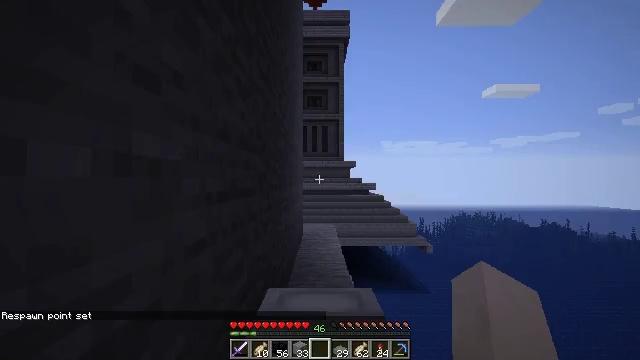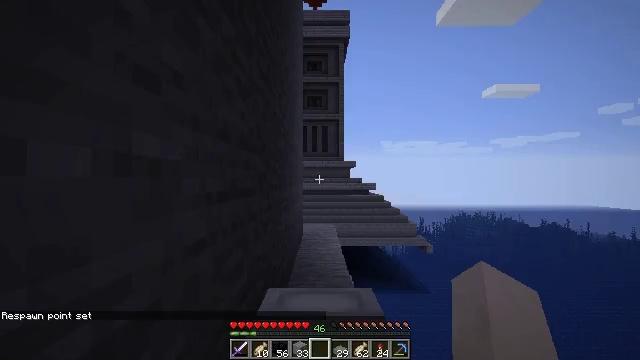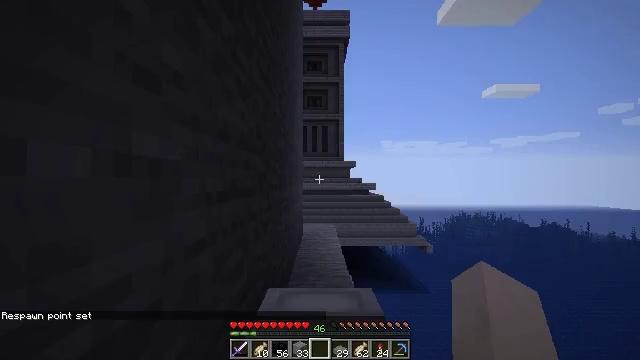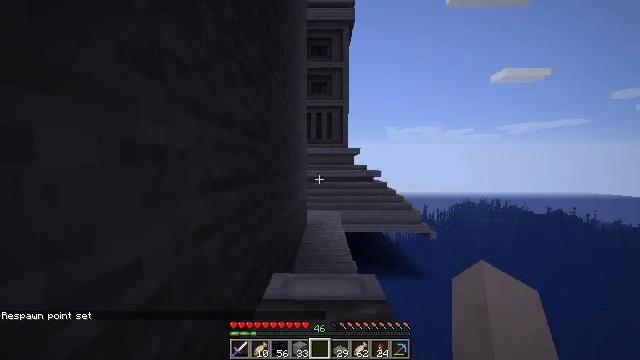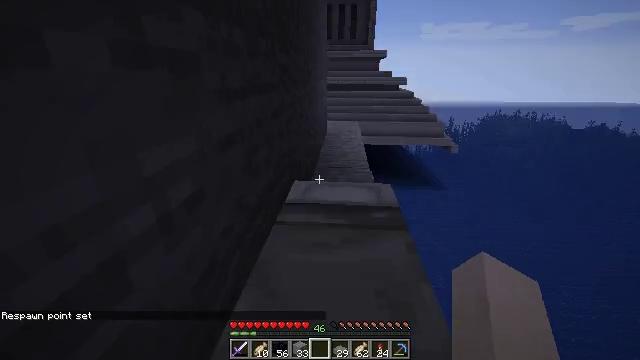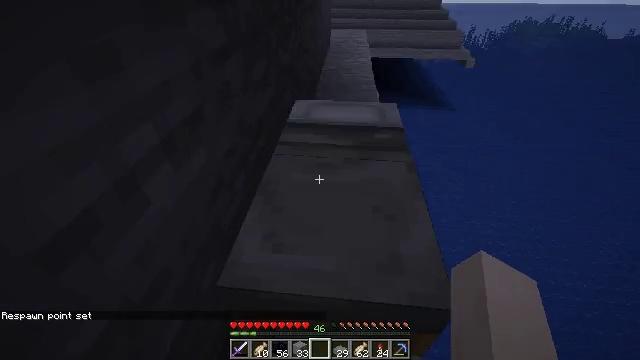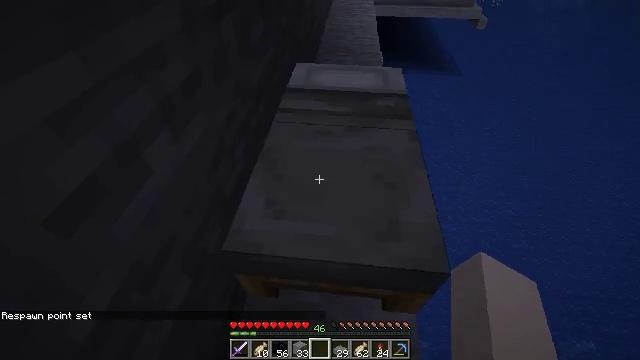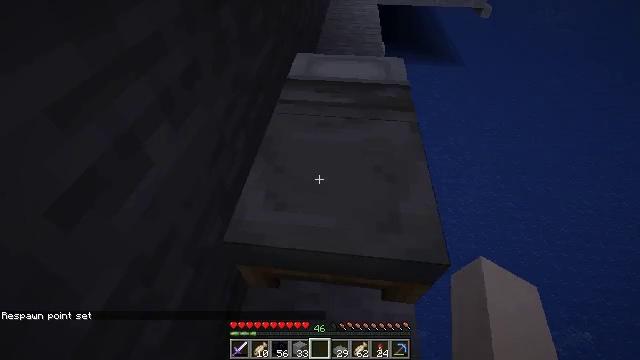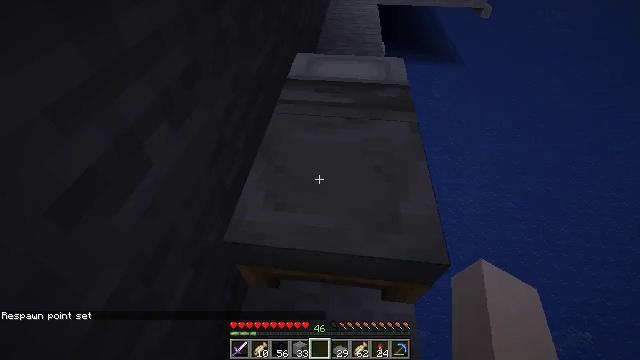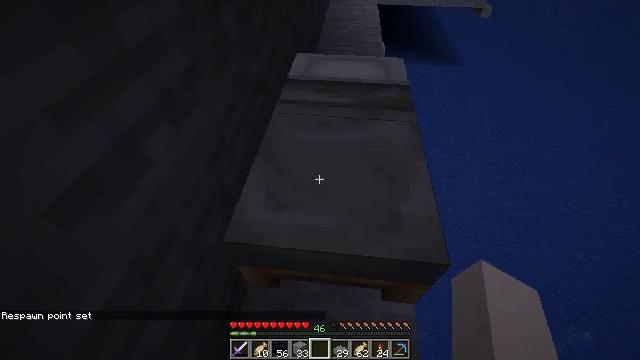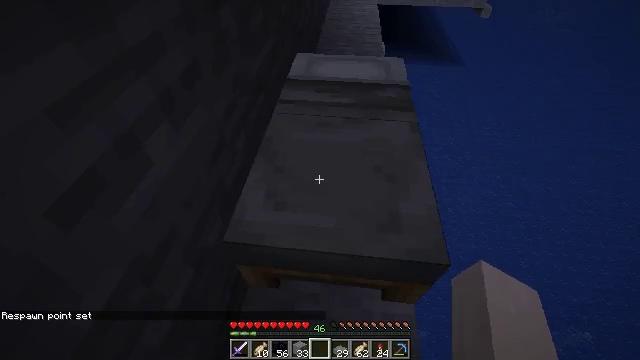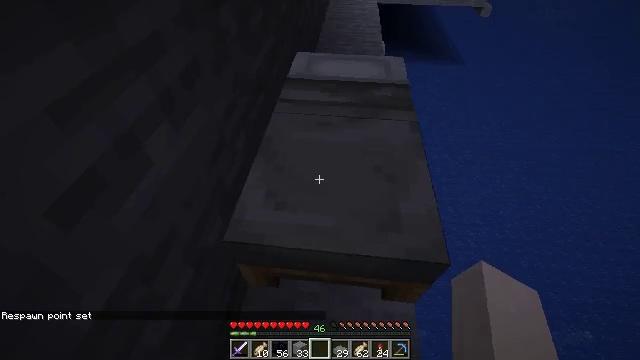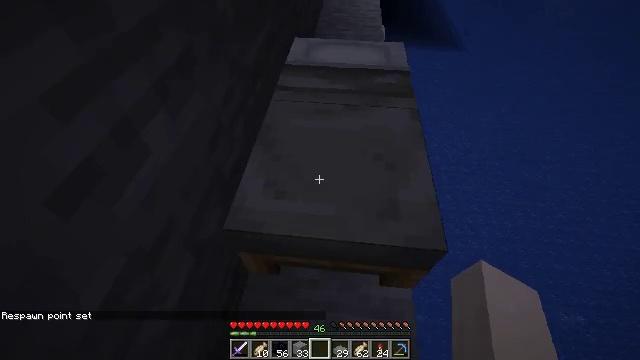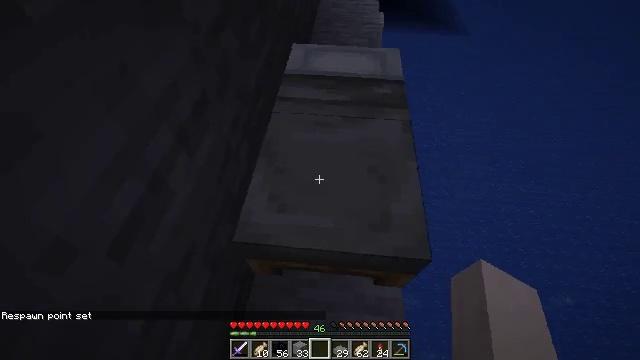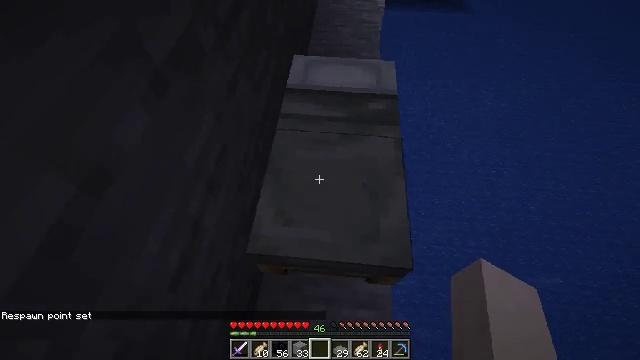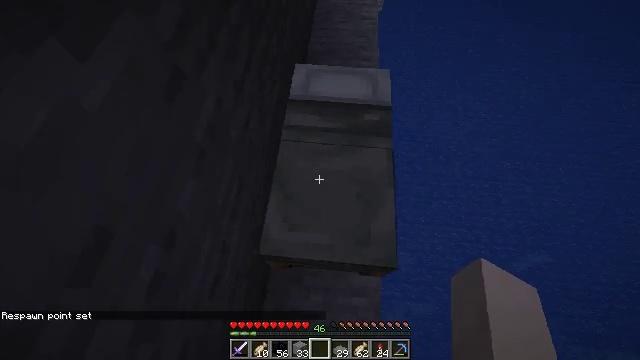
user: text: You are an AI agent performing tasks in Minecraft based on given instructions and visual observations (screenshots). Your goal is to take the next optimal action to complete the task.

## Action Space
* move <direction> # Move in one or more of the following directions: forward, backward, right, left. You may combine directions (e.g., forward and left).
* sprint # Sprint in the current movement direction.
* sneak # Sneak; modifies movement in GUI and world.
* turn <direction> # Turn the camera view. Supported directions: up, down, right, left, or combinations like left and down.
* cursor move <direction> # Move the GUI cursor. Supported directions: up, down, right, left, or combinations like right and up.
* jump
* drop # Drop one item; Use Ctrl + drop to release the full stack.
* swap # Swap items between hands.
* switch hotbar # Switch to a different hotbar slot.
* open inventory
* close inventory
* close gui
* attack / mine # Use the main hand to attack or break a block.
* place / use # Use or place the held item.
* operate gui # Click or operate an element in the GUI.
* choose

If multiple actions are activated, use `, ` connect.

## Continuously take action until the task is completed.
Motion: motion action
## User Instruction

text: Mine the light gray bed.
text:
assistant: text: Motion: no_op
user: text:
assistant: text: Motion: no_op
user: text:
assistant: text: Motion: turn down
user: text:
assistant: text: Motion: turn left and down
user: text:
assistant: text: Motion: turn down
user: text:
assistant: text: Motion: turn down
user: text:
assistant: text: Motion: turn down
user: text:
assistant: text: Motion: no_op
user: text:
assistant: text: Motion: no_op
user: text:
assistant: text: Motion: no_op
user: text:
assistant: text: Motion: no_op
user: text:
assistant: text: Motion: turn down
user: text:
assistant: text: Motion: move forward, turn down, jump
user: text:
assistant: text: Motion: move forward, turn down, jump
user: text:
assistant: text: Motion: move forward, turn down, jump
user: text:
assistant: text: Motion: move forward, turn down, jump
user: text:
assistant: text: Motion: turn down
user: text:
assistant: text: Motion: turn down
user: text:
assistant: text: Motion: no_op
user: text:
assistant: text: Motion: no_op
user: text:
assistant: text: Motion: no_op
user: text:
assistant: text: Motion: no_op
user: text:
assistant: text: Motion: no_op
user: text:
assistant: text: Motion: no_op
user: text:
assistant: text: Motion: attack / mine
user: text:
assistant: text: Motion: turn down, attack / mine
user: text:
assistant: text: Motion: attack / mine
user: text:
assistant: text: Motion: attack / mine
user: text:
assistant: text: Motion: attack / mine
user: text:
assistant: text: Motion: attack / mine